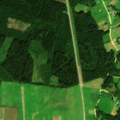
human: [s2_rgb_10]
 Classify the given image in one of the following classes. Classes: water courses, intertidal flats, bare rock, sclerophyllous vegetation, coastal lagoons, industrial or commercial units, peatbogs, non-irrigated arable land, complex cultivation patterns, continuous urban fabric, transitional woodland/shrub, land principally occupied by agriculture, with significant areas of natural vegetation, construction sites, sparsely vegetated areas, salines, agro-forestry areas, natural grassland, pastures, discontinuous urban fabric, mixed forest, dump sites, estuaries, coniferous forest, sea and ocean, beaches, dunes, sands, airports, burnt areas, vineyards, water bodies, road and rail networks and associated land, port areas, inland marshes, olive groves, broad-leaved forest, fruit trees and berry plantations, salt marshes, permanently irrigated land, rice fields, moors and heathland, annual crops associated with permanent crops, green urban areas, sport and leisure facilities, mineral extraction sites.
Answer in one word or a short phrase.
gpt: non-irrigated arable land, land principally occupied by agriculture, with significant areas of natural vegetation, coniferous forest, mixed forest, transitional woodland/shrub